Question: I'm facing an issue with Apache POI (v 4.1.2) where it can't set the border as THIN.
My code is supported for both XLS and XLSX extensions. When I export data to XLSX file, everything is OK, but with XLS files, it doesn't draw the border from cell to the end.

Here is my code:
'''
private int populateExcelData(Workbook workbook, Sheet sheet, int rowNum, List<List<Object>> excelData,
ExcelVo excelVo, Boolean isHeader) {
if (CollectionUtils.isNotEmpty(excelData)) {
int cellNum = 0;
Row row;
for (List<Object> objects : excelData) {
cellNum = excelVo.getColPadding();
row = sheet.createRow(rowNum++);
Cell cell;
for (Object object : objects) {
cell = row.createCell(cellNum++);
setCellValue(cell, object, excelVo);
configCellStyle(cell, workbook, excelVo, isHeader);
}
}
}
return rowNum;
}
private void configCellStyle(Cell cell, Workbook workbook, ExcelVo excelVo, Boolean isHeader) {
CellStyle cellStyle = workbook.createCellStyle();
cellStyle.setBorderBottom(BorderStyle.THIN);
cellStyle.setBorderLeft(BorderStyle.THIN);
cellStyle.setBorderRight(BorderStyle.THIN);
cellStyle.setBorderTop(BorderStyle.THIN);
if (isHeader) {
Font headerFont = workbook.createFont();
headerFont.setBold(true);
headerFont.setColor(excelVo.getFontColor().getIndex());
cellStyle.setFont(headerFont);
cellStyle.setFillPattern(FillPatternType.SOLID_FOREGROUND);
cellStyle.setFillForegroundColor(excelVo.getBackgroundColor().getIndex());
}
cell.setCellStyle(cellStyle);
}
'''
I don't know why with XLS files it ONLY draws the border from cell onward. The code doesn't throw a bug or exception.
Thank all for your support.
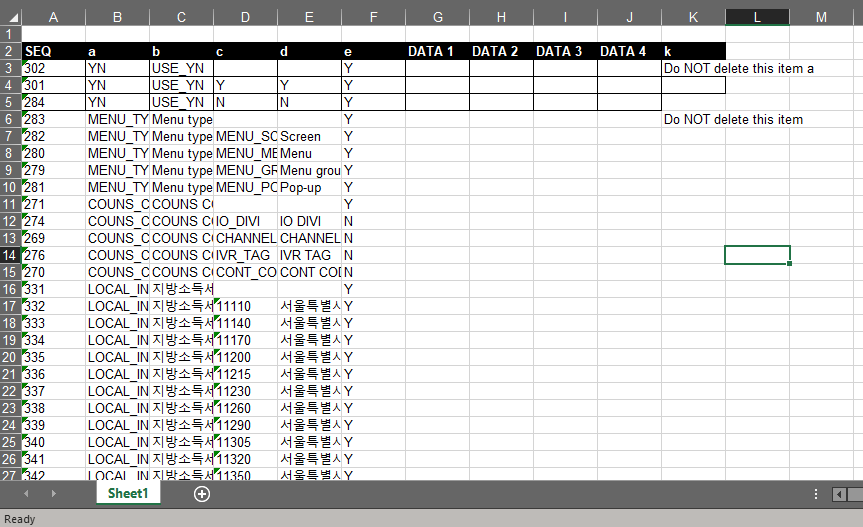
Answer: There are <URL>. Cell styles and fonts are stored on workbook level. They are shared for all cells in all worksheets. Current Excel versions limits are:
> Unique cell formats/cell styles: 65,490
and
> Unique font types: 1,024 global fonts available for use; 512 per
workbook
Former versions of Excel (binary *.xls) had even smaller limits.
So if you create a separate cell style for each cell, as you are doing, you will hit the limit very fast. 'XSSF' may work as the limits are larger. But former versions of Excel (binary *.xls) had even smaller limits. Thats why it works not using 'HSSF'.
So what to do is, creating as much cell styles as needed for the workbook on workbook level. Do this the cell filling process. While creating the cells itself, the cell style only gets applied using 'cell.setCellStyle'. But it cannot be created then.
Let's have a complete example to show this. It partially uses your code of 'populateExcelData' but I only can hope it meets your ideas since you not had provided a complete example.
'''
import java.io.FileOutputStream;
import org.apache.poi.ss.usermodel.*;
import org.apache.poi.xssf.usermodel.XSSFWorkbook;
import org.apache.poi.hssf.usermodel.HSSFWorkbook;
import java.util.GregorianCalendar;
import java.util.List;
import java.util.ArrayList;
import org.apache.commons.collections4.CollectionUtils;
public class CreateExcel {
private Workbook workbook;
private CellStyle textStyle;
private CellStyle dateStyle;
private CellStyle numberStyle;
private CellStyle headerStyle;
public CreateExcel(String type, String path, List<List<Object>> headerData, List<List<Object>> excelData) {
try {
this.workbook = ("HSSF".equals(type)) ? new HSSFWorkbook() : new XSSFWorkbook();
DataFormat dataFormat = workbook.createDataFormat();
this.textStyle = workbook.createCellStyle();
setCellStyleAllBorders(textStyle);
this.dateStyle = workbook.createCellStyle();
dateStyle.setDataFormat(dataFormat.getFormat("DDDD, MMMM, DD, YYYY"));
setCellStyleAllBorders(dateStyle);
this.numberStyle = workbook.createCellStyle();
numberStyle.setDataFormat(dataFormat.getFormat("#,##0.00 " Coins""));
setCellStyleAllBorders(numberStyle);
this.headerStyle = workbook.createCellStyle();
Font headerFont = workbook.createFont();
headerFont.setBold(true);
headerFont.setColor(IndexedColors.WHITE.getIndex());
headerStyle.setFont(headerFont);
headerStyle.setFillPattern(FillPatternType.SOLID_FOREGROUND);
headerStyle.setFillForegroundColor(IndexedColors.BLACK.getIndex());
setCellStyleAllBorders(headerStyle);
Sheet sheet = workbook.createSheet();
int rowNum = 0;
rowNum = populateExcelData(workbook, sheet, rowNum, headerData, 1, true);
rowNum = populateExcelData(workbook, sheet, rowNum, excelData, 1, false);
System.out.println(rowNum);
for (int c = 0; c < 256; c++) {
sheet.autoSizeColumn(c); // this is very time consuming, would be better one can set column widths using Sheet.setColumnWidth(int columnIndex, int width) directly
}
FileOutputStream fileout = new FileOutputStream(path);
this.workbook.write(fileout);
fileout.close();
this.workbook.close();
} catch (Exception ex) {
ex.printStackTrace();
}
}
private int populateExcelData(Workbook workbook, Sheet sheet, int rowNum, List<List<Object>> excelData, Integer colPadding, Boolean isHeader) {
if (CollectionUtils.isNotEmpty(excelData)) {
int cellNum = 0;
Row row;
for (List<Object> objects : excelData) {
cellNum = colPadding;
row = sheet.createRow(rowNum++);
Cell cell;
for (Object object : objects) {
cell = row.createCell(cellNum++);
setCellValueAndStyle(cell, object, isHeader);
}
}
}
return rowNum;
}
private void setCellValueAndStyle(Cell cell, Object object, Boolean isHeader) {
if (object instanceof String) {
cell.setCellValue((String) object);
if (!isHeader) cell.setCellStyle(this.textStyle);
} else if (object instanceof Double) {
cell.setCellValue((Double) object);
if (!isHeader) cell.setCellStyle(this.numberStyle);
} else if (object instanceof GregorianCalendar) {
cell.setCellValue((GregorianCalendar) object);
if (!isHeader) cell.setCellStyle(this.dateStyle);
}
if (isHeader) cell.setCellStyle(this.headerStyle);
}
private void setCellStyleAllBorders(CellStyle cellStyle) {
cellStyle.setBorderBottom(BorderStyle.THIN);
cellStyle.setBorderLeft(BorderStyle.THIN);
cellStyle.setBorderRight(BorderStyle.THIN);
cellStyle.setBorderTop(BorderStyle.THIN);
}
public static void main(String[] args) throws Exception {
List<List<Object>> headerData = new ArrayList<>();
List<Object> headerRow = new ArrayList<>();
headerRow.add("Text"); headerRow.add("Value"); headerRow.add("Date");
headerData.add(headerRow);
headerRow = new ArrayList<>();
headerRow.add("not formatted"); headerRow.add("in Coins"); headerRow.add("as long date");
headerData.add(headerRow);
List<List<Object>> excelData = new ArrayList<>();
for (int r = 1; r < 1000; r++) {
List<Object> excelRow = new ArrayList<>();
excelRow.add("Text" + r); excelRow.add(123.45 * r); excelRow.add(new GregorianCalendar(2020, 0, r));
excelData.add(excelRow);
}
CreateExcel test = new CreateExcel("HSSF", "./Excel.xls", headerData, excelData);
test = new CreateExcel("XSSF", "./Excel.xlsx", headerData, excelData);
}
}
'''